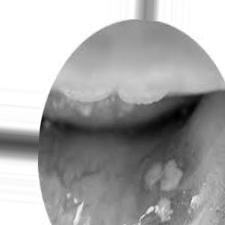
Condition: Mouth Ulcer